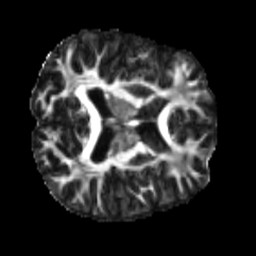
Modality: FA
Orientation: axial
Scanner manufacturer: siemens
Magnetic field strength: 3 T
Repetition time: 4 s
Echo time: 0.0594 s